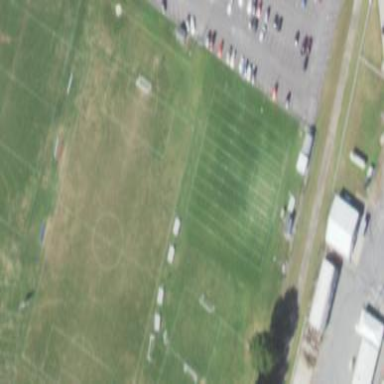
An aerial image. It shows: Soccer pitch for leisure land activities.